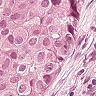
Metastatic tissue present: yes